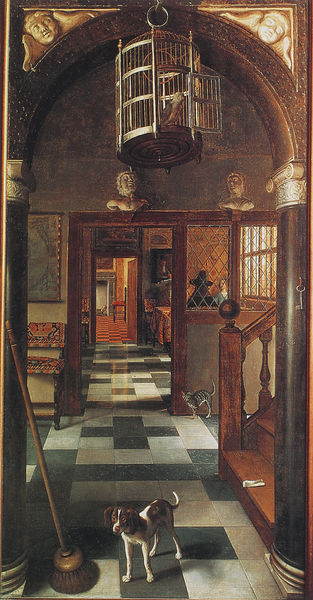
Titel: Perspektive von der Türschwelle
Künstler: Samuel van Hoogstraten
Institution: Gloucester, Dyrham Park
Schlagwörter: gemälde, mann, vogel, fenster, hut, marmor, raum, schwarz, stuhl, säule, säulen, tür, weiss, zimmer, haus, hund, karo, holland, niederlande, boden, interieur, engel, statue, bogen, perspektive, fußboden, rundbogen, treppe, karten, büste, innenansicht, stufen, besen, flucht, katze, zettel, fliesen, flur, brief, treppenhaus, büsten, käfig, vogelkäfig, voliere, steinboden, englisch, verziehrung, piano nobile, zimmerflucht, interieure, raumperspektive, innenrau, wischmopp